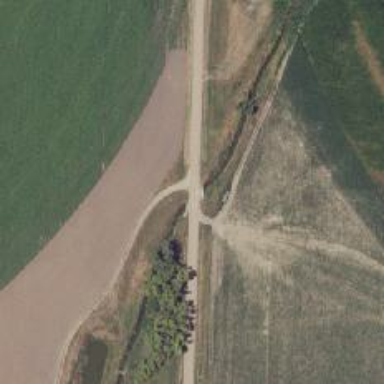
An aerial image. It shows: Unclassified road with bridge.